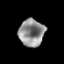
Tissue: prostate
Cell type: T cells
Senescence score: 0.3419
Nuclear area (px): 684
Mean DAPI intensity: 142.192